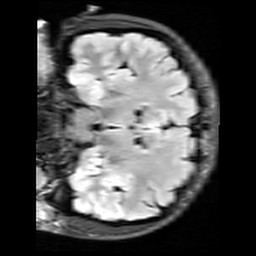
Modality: FLAIR
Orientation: coronal
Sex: female
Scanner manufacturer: siemens
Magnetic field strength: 3 T
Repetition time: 10 s
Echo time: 0.09 s